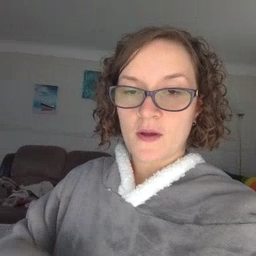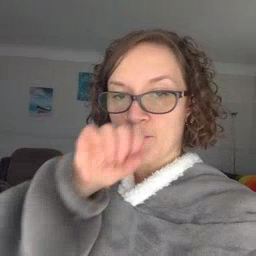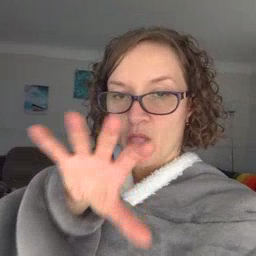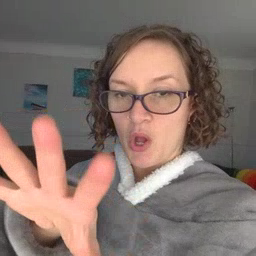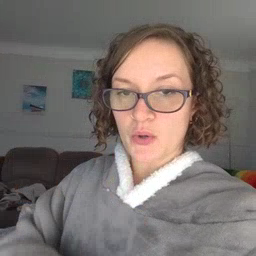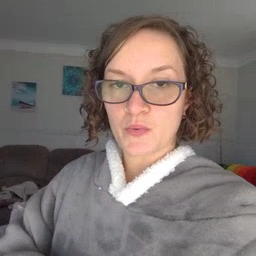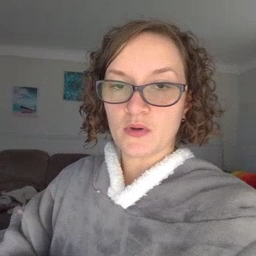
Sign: blow